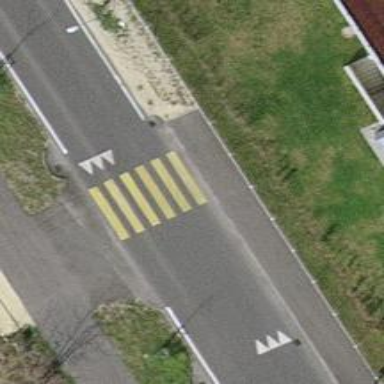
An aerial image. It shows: Marked road crossing with pedestrian island.